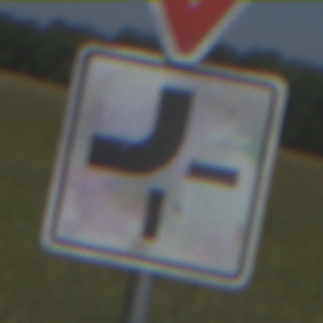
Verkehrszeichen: VerlaufVorfahrtsstrasse2
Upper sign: VorfahrtGewaehren
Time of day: Midday
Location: Outdoor (Nature)
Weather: Clear
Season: NotSpecified
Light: Natural